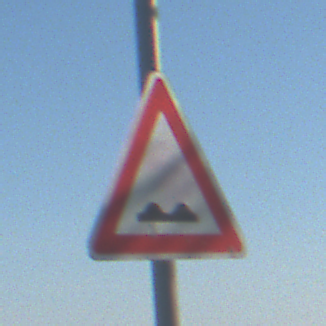
Verkehrszeichen: UnebeneFahrbahn
Umgebung: Outdoor, Nature
Tageszeit: MorningAfternoon
Wetter: Clear
Licht: Natural
Jahreszeit: Autumn
Kontrast: HighContrast